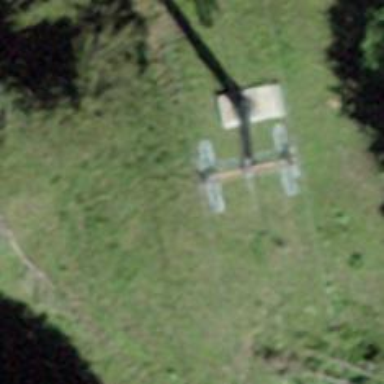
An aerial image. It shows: Pylon for aerialway.